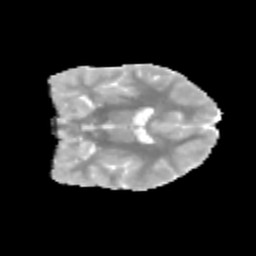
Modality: MD
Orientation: coronal
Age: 12
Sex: male
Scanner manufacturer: siemens
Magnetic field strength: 3 T
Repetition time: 3.8 s
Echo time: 0.07 s